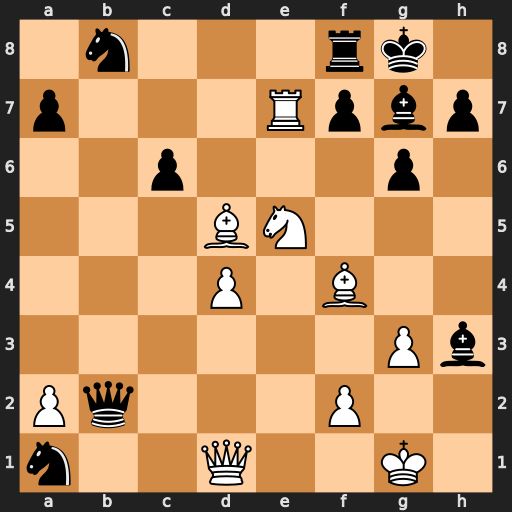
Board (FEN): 1n3rk1/p3Rpbp/2p3p1/3BN3/3P1B2/6Pb/Pq3P2/n2Q2K1
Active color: w
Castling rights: -
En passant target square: -
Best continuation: Bxf7+ Rxf7 Nxf7